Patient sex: M
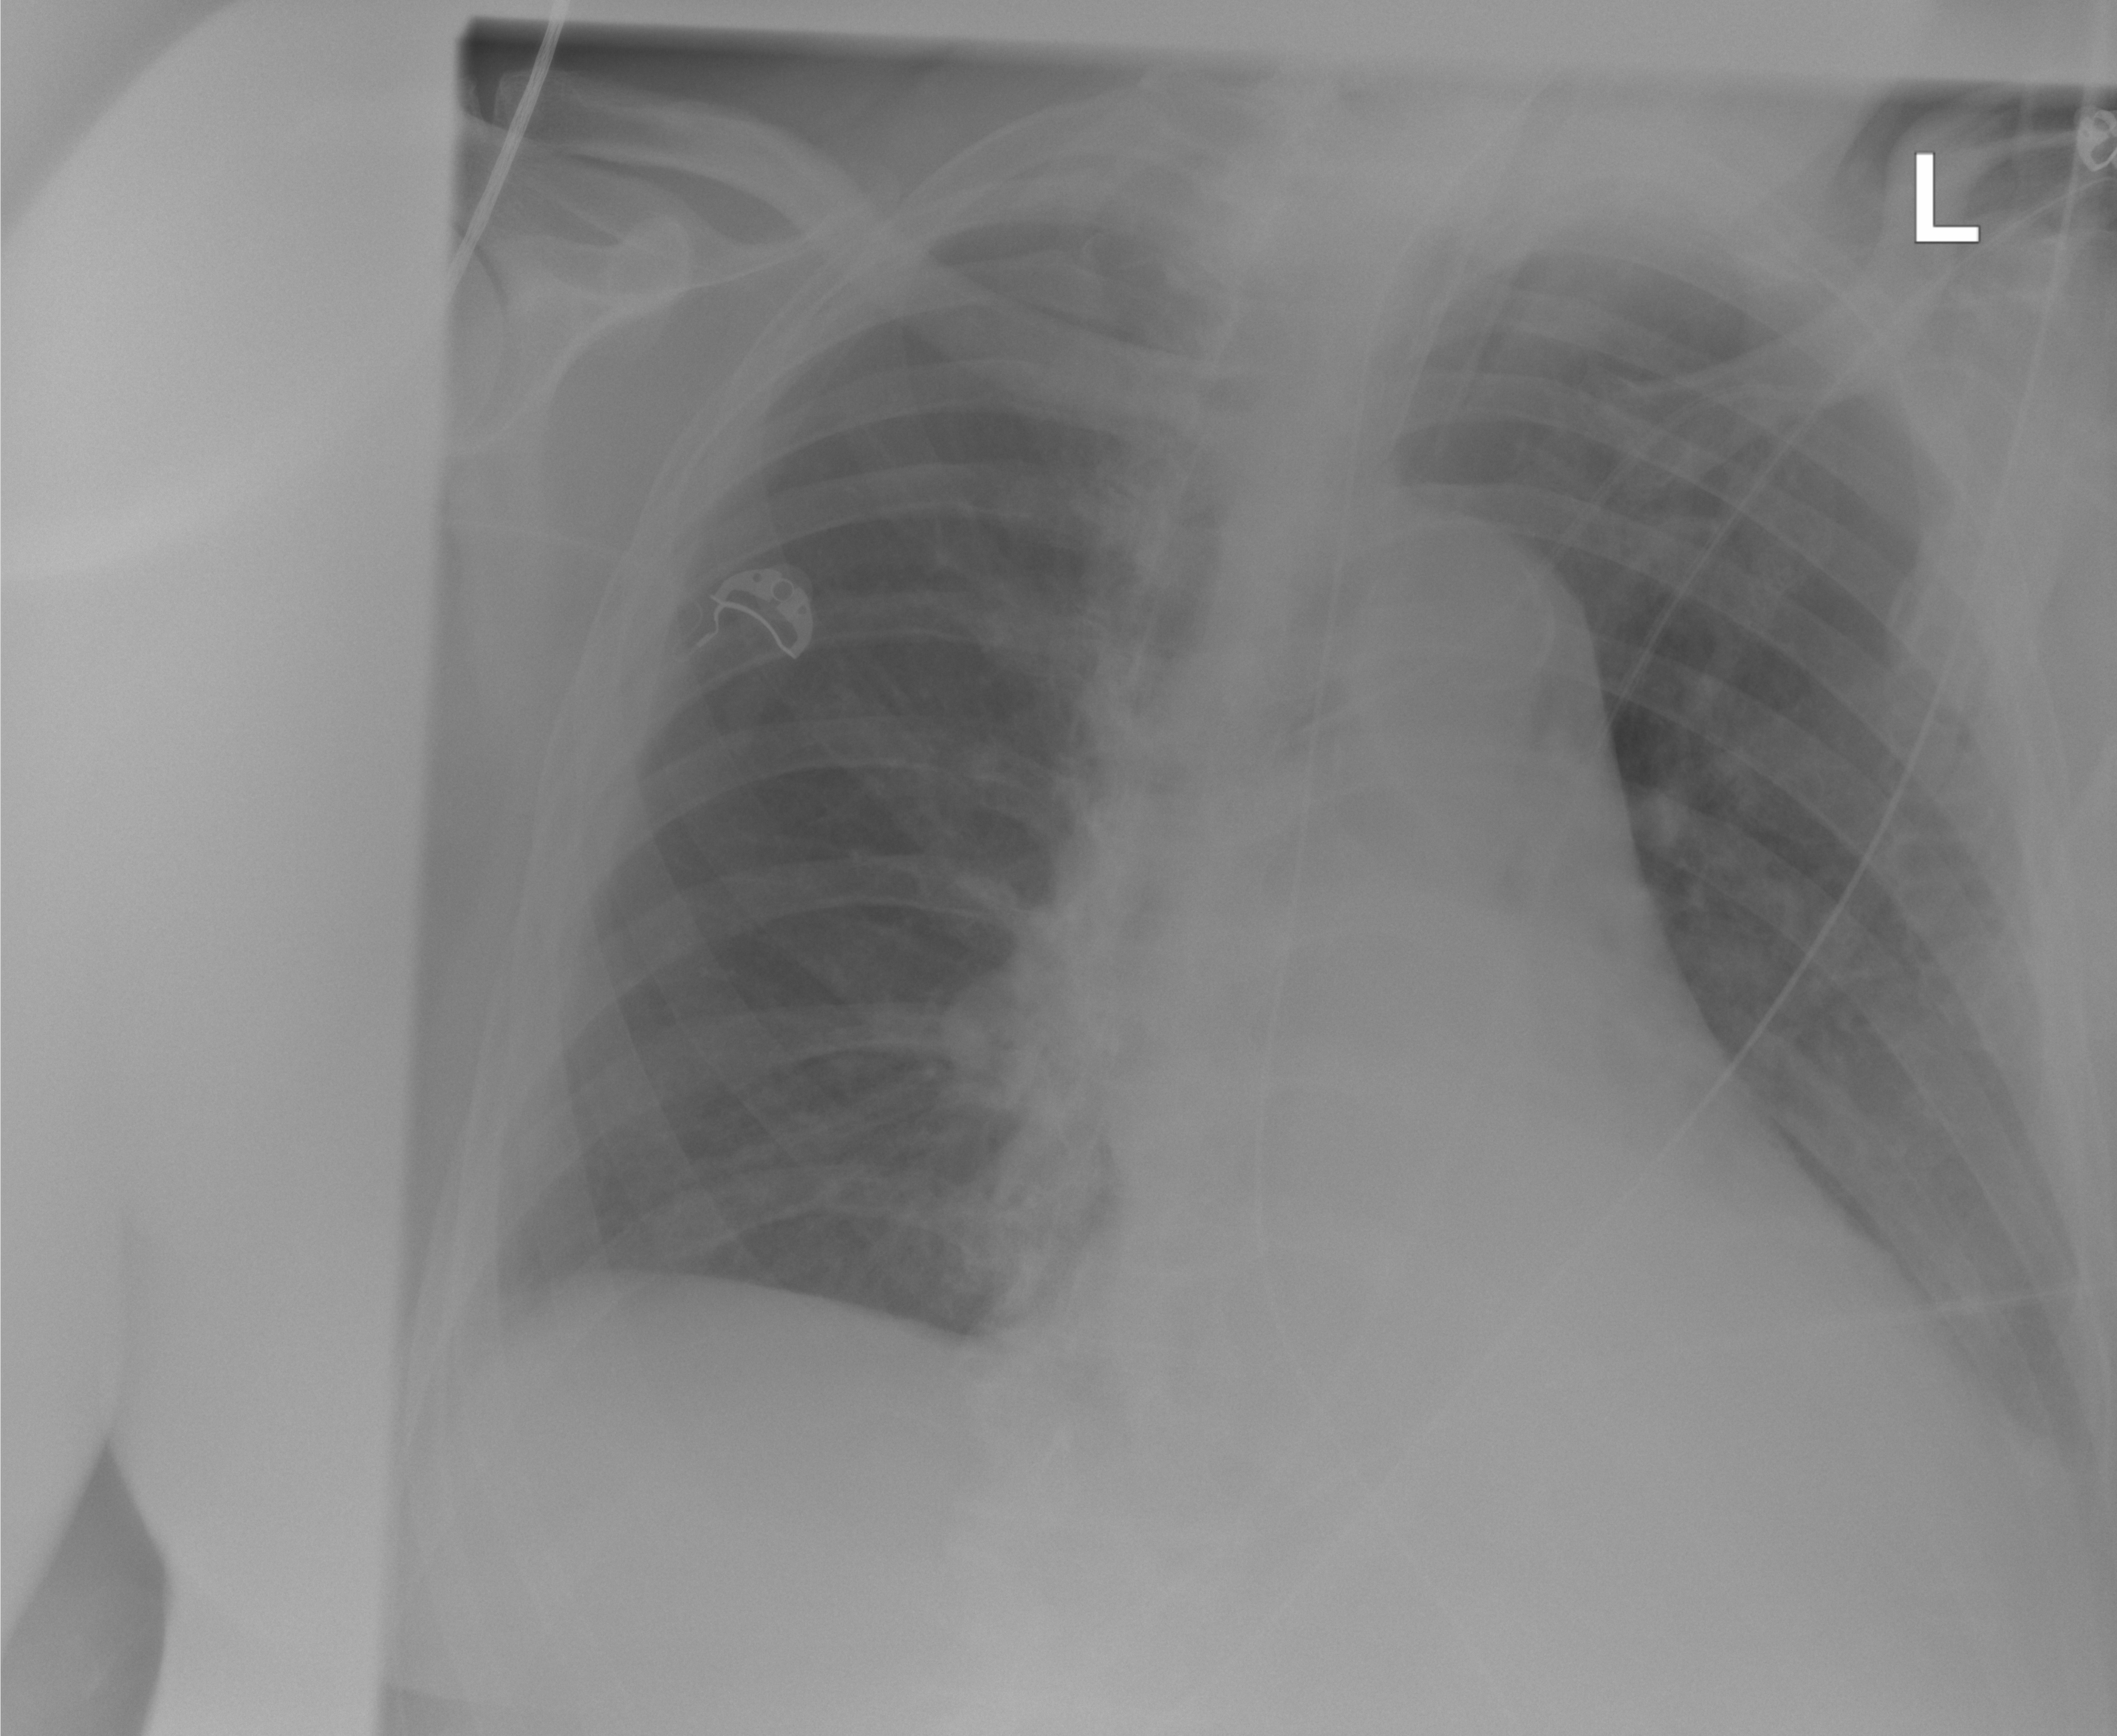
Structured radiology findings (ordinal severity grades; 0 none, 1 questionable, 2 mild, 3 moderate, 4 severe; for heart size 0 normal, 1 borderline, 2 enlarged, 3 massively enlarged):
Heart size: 2
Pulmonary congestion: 0
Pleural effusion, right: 0
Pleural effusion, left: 2
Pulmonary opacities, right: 0
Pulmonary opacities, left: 0
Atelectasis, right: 0
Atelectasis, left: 2